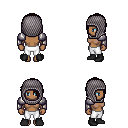
a pixel art fantasy rpg character, female body template, human, dark skin, steel arm armor, white pants, brown bangs hairstyle, chain hood, black shoes, four views (front, back, left, right), 2x2 character sprite sheet, small pixel art, hard edges, no anti-aliasing